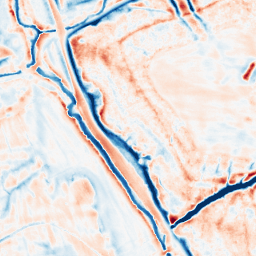
Category: edge_preserving
Decomposition family: bilateral
Decomposition parameters: d: 21
sigma_color: 25
sigma_space: 75
Upsampling method: bilinear
Upsampling parameters: scale: 4
Upsampling scale: 4